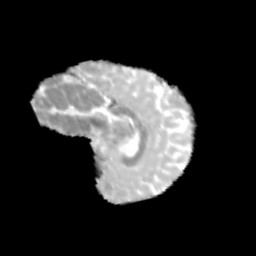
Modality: MD
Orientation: sagittal
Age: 10
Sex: female
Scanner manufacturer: siemens
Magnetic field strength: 3 T
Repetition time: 3.8 s
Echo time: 0.07 s